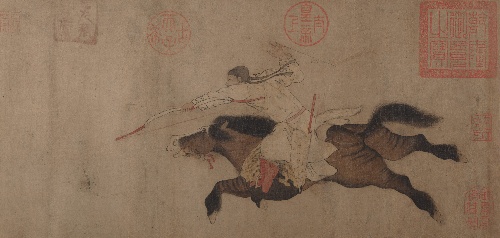
Title: 北宋/金 傳黃宗道 舊傳李贊華 獵鹿圖 卷|Stag Hunt
Artist: Huang Zongdao|Li Zanhua
Artist bio: Chinese, active ca. 1120|Chinese, 899–936
Object type: Handscroll
Classification: Paintings
Medium: Handscroll; ink and color on paper
Culture: China
Period: Northern Song (960–1127) or Jin (1115–1234) dynasty
Dimensions: Image: 9 11/16 × 31 1/16 in. (24.6 × 78.9 cm)
Overall with mounting: 10 1/8 in. × 22 ft. 7 1/4 in. (25.7 × 689 cm)
Department: Asian Art
Credit line: Edward Elliott Family Collection, Purchase, The Dillon Fund Gift, 1982
Accession year: 1982
Repository: Metropolitan Museum of Art, New York, NY
Tags: Bow and Arrow|Men|Hunting|Horses